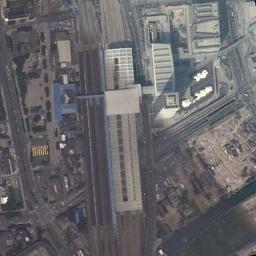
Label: railway_station